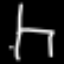
Label: chair